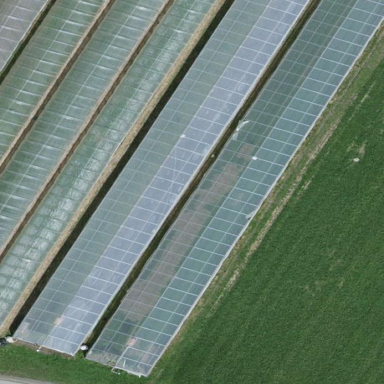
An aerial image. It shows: Greenhouse.